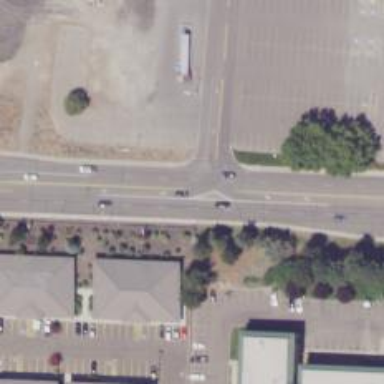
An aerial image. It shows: Asphalt road with secondary link designation.